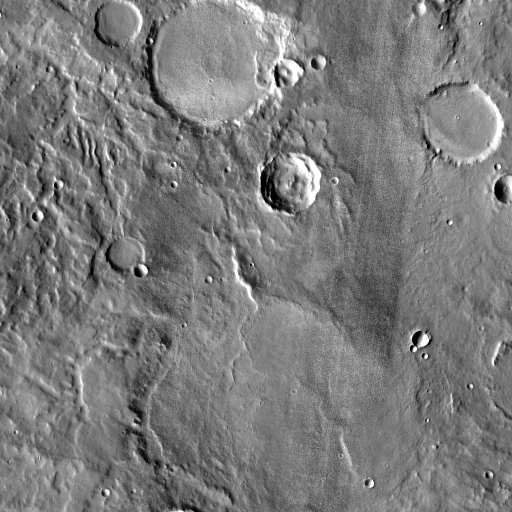
Crater classes present: Background, Other, Layered, Buried, Secondary